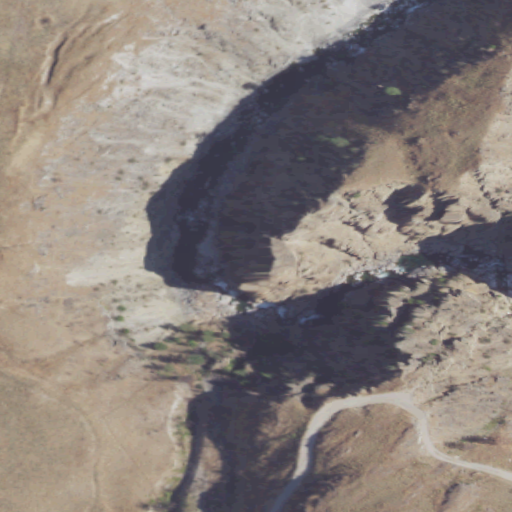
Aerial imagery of valley in Washington named Daybreak Canyon containing grassland, shrub, medium intensity development, low intensity development, open development, barren land, and high intensity development